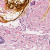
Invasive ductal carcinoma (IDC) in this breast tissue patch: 0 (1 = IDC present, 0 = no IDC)